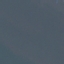
Land use / land cover: SeaLake